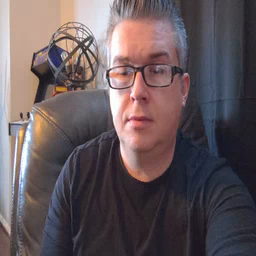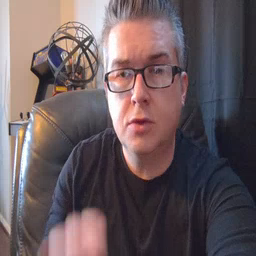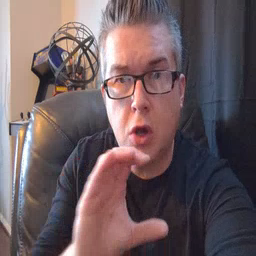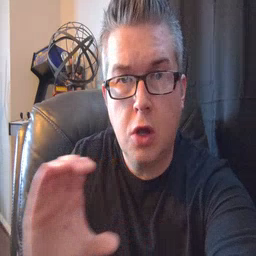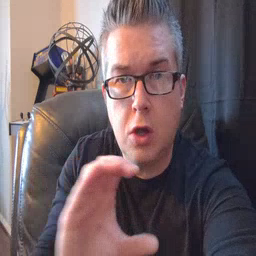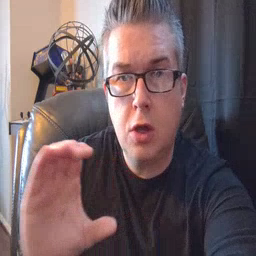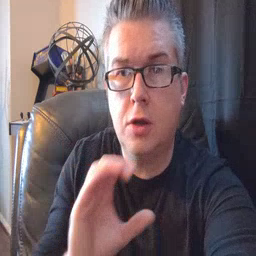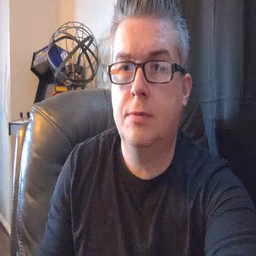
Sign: chocolate